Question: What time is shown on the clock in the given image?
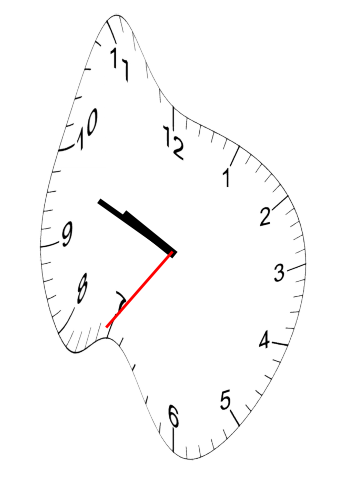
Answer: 09:48:36